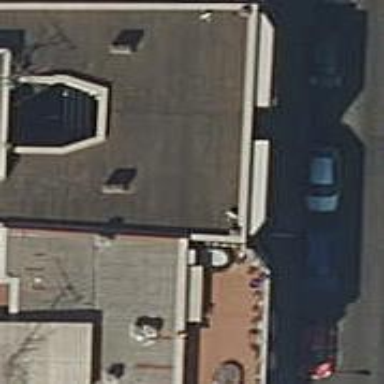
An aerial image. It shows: Café.